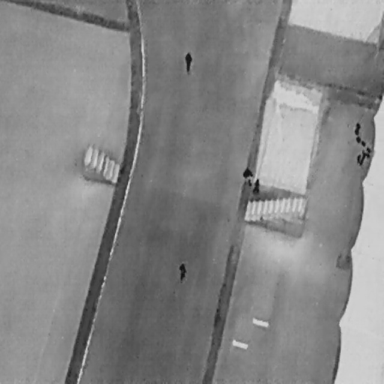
There are five People in the infrared image.